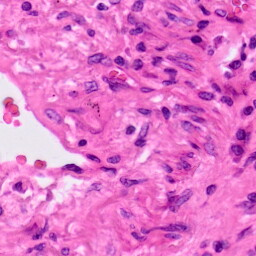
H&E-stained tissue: Lung